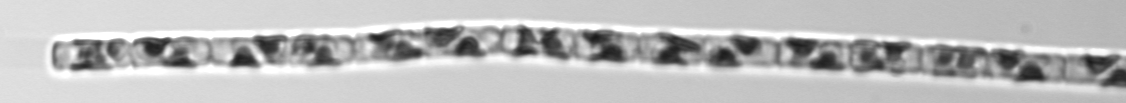
Label: Guinardia_delicatula